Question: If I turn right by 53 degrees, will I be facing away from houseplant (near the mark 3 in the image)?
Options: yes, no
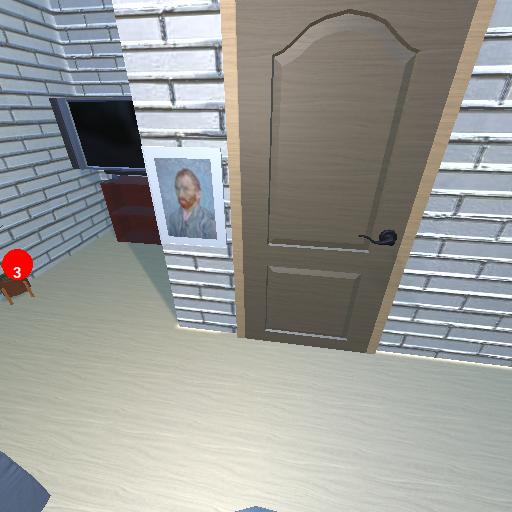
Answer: yes